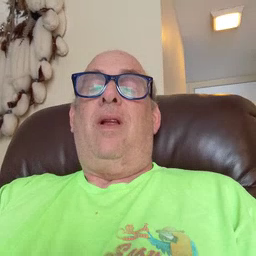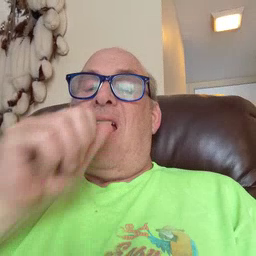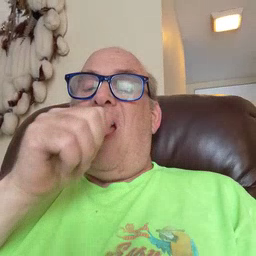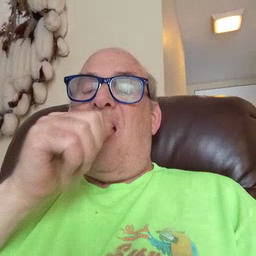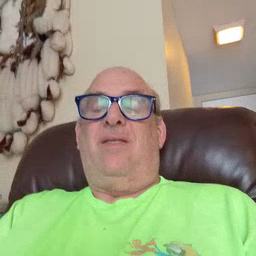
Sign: nuts